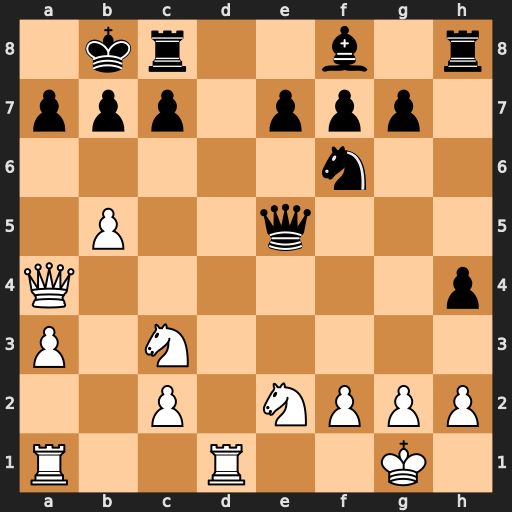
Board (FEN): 1kr2b1r/ppp1ppp1/5n2/1P2q3/Q6p/P1N5/2P1NPPP/R2R2K1
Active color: w
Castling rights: -
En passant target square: -
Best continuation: Nd4 Ka8 Nc6